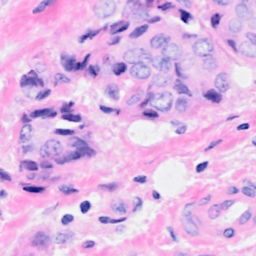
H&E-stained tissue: Breast